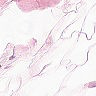
Metastatic tissue present: no